Field crop: maize
Growth stage: 2
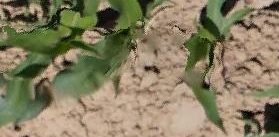
Species: maize